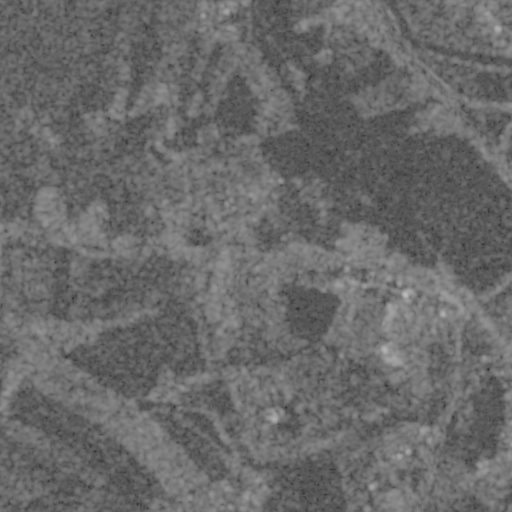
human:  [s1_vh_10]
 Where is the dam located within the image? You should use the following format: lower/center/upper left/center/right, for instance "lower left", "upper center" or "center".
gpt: The dam is located in the lower left of the image.
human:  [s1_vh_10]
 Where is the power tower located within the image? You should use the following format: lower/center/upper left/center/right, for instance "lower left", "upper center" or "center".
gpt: The power tower is located in the lower of the image.
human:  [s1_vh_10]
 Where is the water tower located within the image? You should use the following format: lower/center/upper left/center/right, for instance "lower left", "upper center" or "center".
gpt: The water tower is located in the upper center of the image.
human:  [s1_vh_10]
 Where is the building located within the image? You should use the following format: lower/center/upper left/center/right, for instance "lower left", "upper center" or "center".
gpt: There is no building in the image.

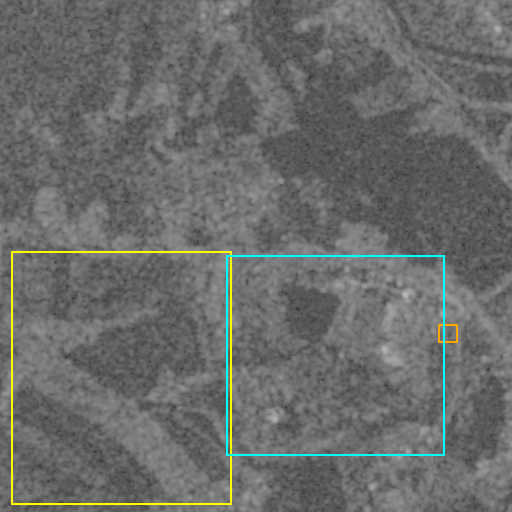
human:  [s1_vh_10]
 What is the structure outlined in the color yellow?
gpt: The structure outlined in yellow is a crop field.
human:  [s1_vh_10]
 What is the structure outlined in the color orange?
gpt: The structure outlined in orange is a power substation.
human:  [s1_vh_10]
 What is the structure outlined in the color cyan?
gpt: The structure outlined in cyan is a quarry.
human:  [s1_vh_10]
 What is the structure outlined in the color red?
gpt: There is no red outline.